Interaction volume radius: 10 \u00c5
Interaction volume height: 45 \u00c5
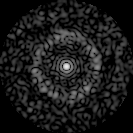
Disorder parameter: 0.8451